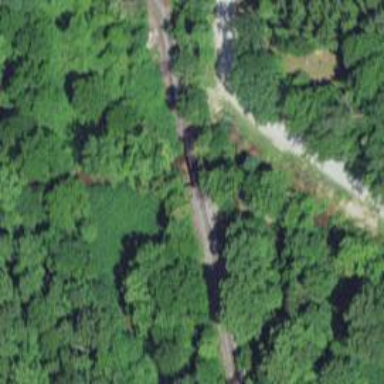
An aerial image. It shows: Bridge over railway line.